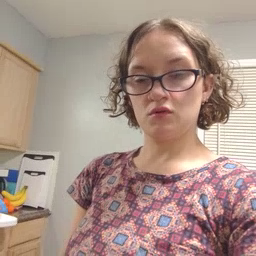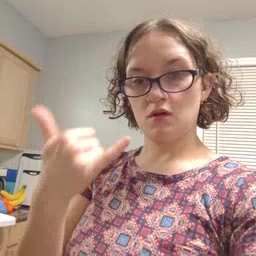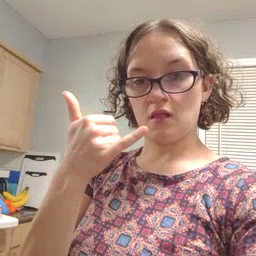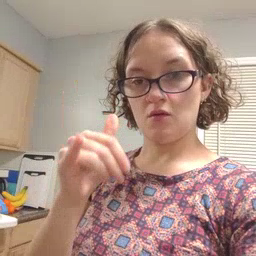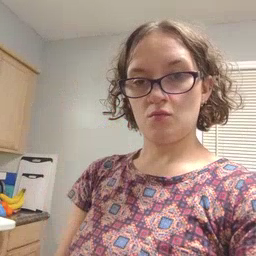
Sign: yellow